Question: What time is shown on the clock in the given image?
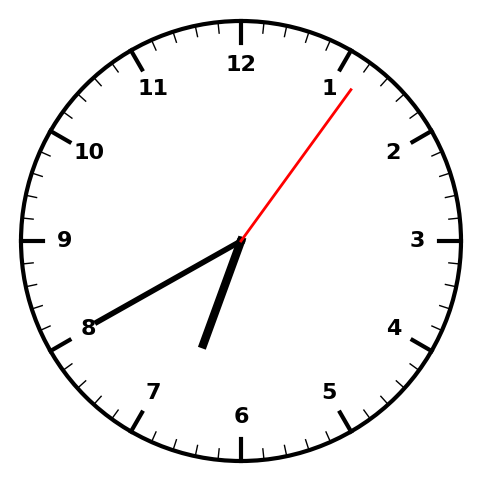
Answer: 06:40:06